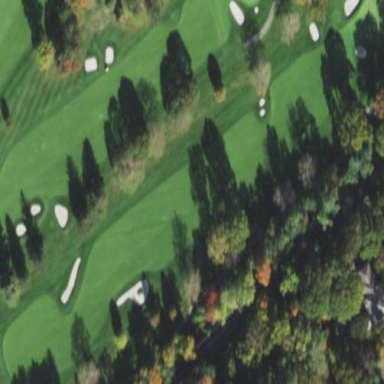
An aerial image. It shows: Grassy area designated as golf fairway.